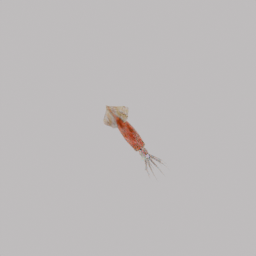
Label: animals